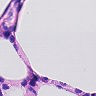
Metastatic tissue present: no